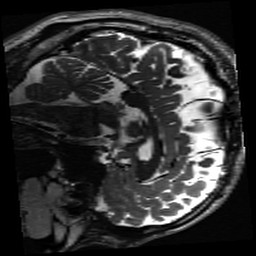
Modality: inplaneT2
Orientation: sagittal